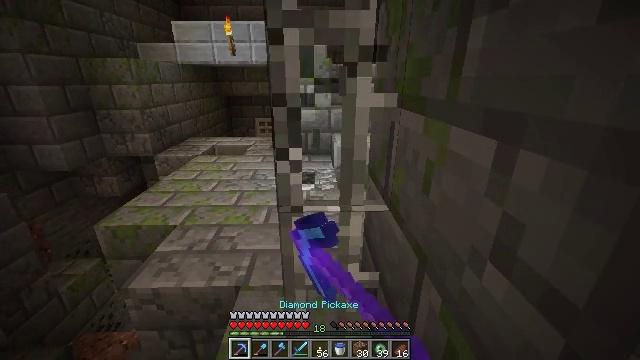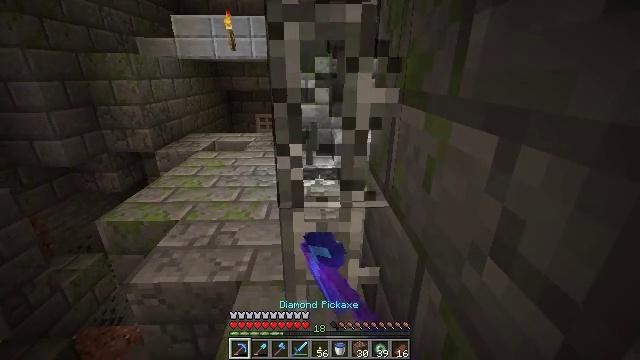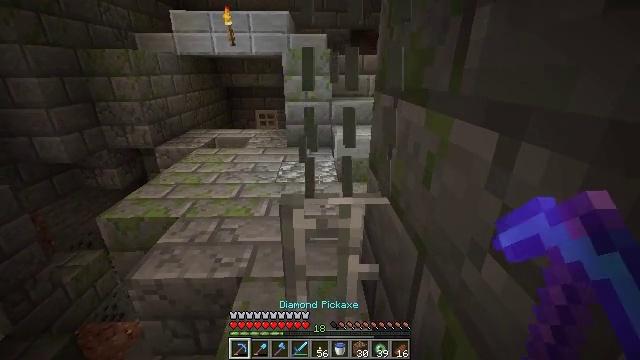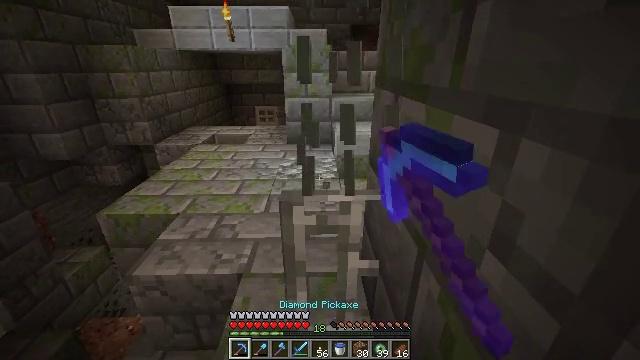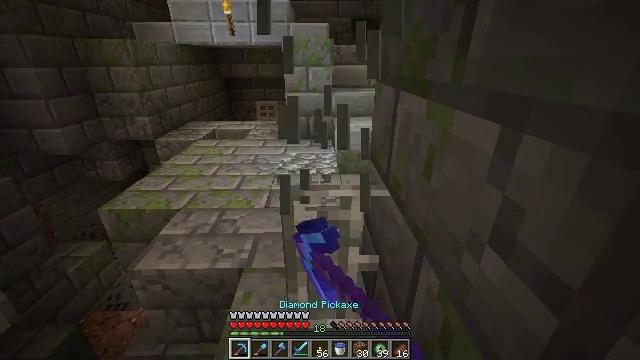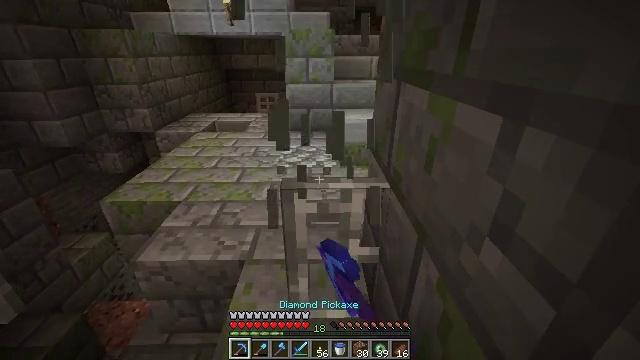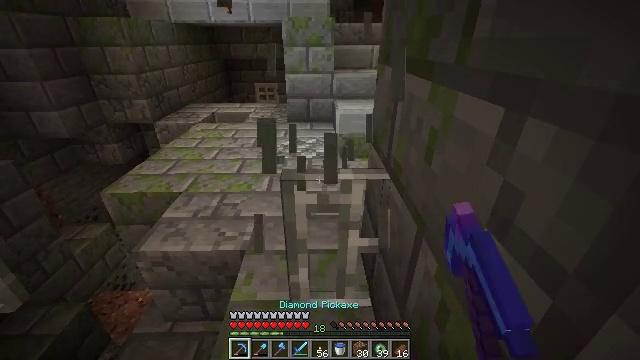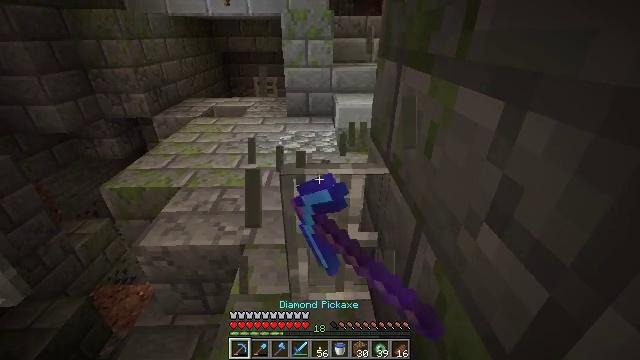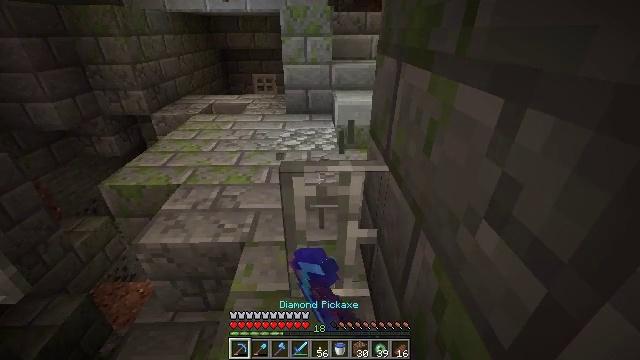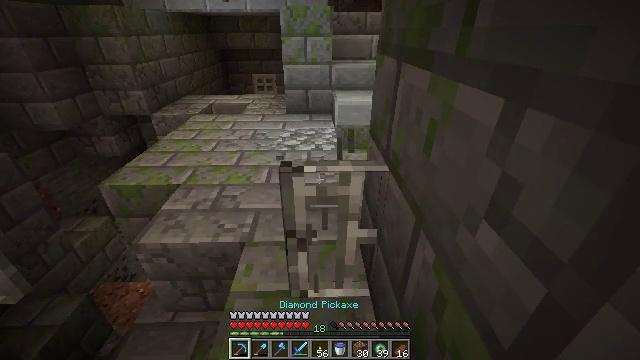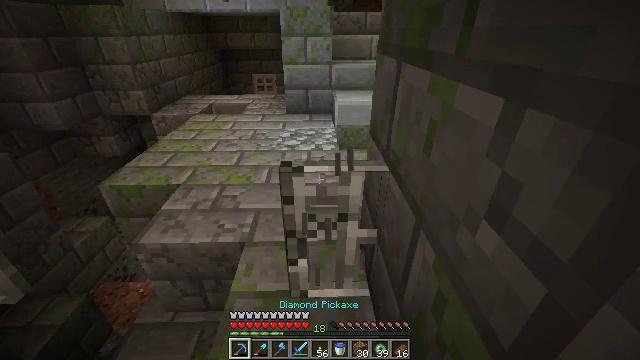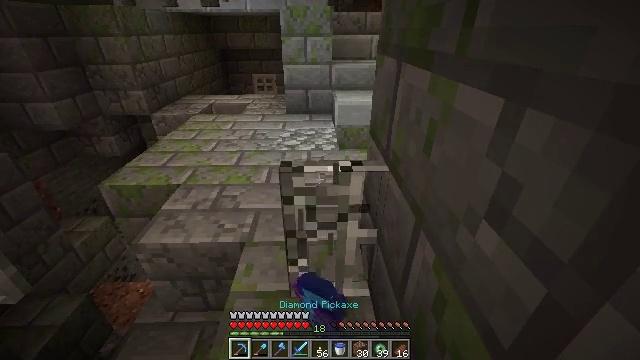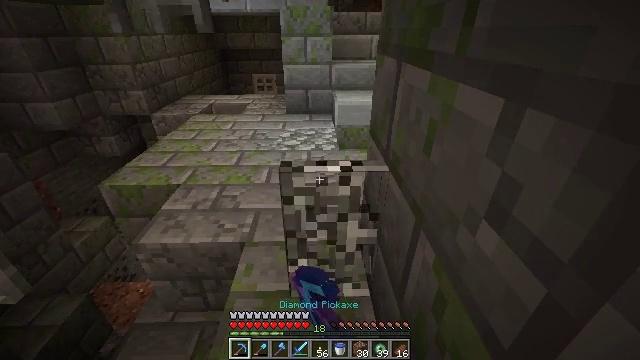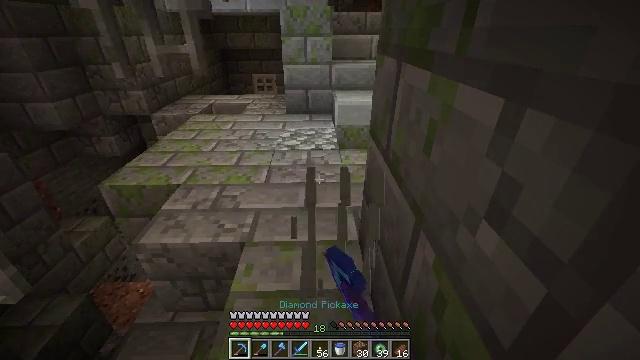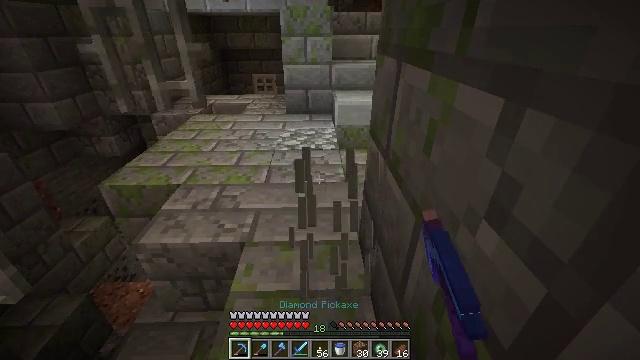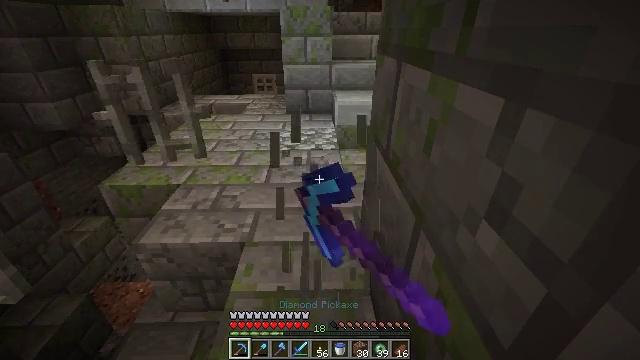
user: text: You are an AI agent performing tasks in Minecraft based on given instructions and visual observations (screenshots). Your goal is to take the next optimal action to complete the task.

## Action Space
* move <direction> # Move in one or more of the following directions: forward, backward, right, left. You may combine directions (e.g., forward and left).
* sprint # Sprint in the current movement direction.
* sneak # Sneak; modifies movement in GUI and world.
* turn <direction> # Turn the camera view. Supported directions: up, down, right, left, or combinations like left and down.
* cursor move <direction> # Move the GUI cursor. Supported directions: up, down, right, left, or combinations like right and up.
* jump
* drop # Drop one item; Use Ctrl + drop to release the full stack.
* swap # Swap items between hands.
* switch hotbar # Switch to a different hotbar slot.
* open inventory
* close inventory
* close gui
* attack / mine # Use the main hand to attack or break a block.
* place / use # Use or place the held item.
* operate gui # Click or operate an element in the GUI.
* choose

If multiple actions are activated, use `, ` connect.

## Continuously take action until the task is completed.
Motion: motion action
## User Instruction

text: Collect iron bars by breaking them.
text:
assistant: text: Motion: attack / mine
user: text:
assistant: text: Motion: attack / mine
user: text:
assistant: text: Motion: attack / mine
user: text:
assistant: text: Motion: turn down, attack / mine
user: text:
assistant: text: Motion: turn down, attack / mine
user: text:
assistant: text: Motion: turn down, attack / mine
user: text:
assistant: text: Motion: turn down, attack / mine
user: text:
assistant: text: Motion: attack / mine
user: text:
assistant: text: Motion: attack / mine
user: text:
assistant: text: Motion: attack / mine
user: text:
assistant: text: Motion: attack / mine
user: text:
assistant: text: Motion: attack / mine
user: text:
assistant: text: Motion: attack / mine
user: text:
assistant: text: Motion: attack / mine
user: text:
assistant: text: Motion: attack / mine
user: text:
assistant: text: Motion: attack / mine
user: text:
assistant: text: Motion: move forward, attack / mine
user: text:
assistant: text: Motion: attack / mine